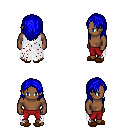
a pixel art fantasy rpg character, male body template, human, dark skin, white tattered cape, red pants, blue long hairstyle, brown slippers, four views (front, back, left, right), 2x2 character sprite sheet, small pixel art, hard edges, no anti-aliasing